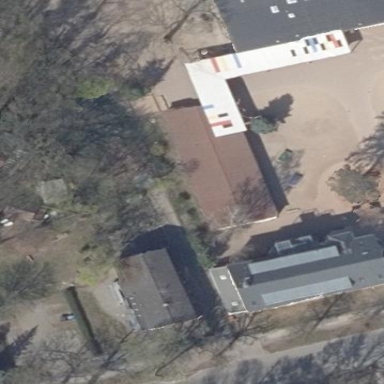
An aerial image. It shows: School building with gabled roof.